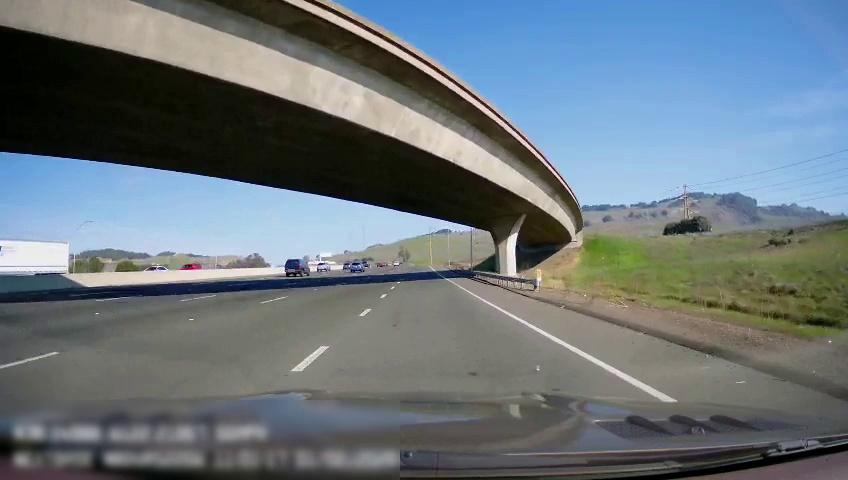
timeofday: Day
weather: Sunny
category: Drivable Space
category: Vehicles | Truck
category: Vehicles | Car
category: Vehicles | Car
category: Vehicles | Car
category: Vehicles | SUV
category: Vehicles | Car
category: Lanes | Current Lane
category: Lanes | Alternate Lane
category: Lanes | Alternate Lane
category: Lanes | Alternate Lane
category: Lanes | Alternate Lane
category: Lanes | Alternate Lane
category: Lanes | Alternate Lane